Question: I have a dropdown list. If user chooses to click Fetch call I want to pass id of selected 'Call' to action 'FetchCall' in controller 'Person'.
'''
<p>
@Html.DropDownListFor(m => m.CallsToMake, new SelectList(Model.CallsToMake.OrderByDescending(call => call.TimeStamp), null), new { @class = "btn btn-default dropdown-toggle", style = "width: 500px;" })
</p>
<p>
@Html.ActionLink("Fetch call","FetchCall", "Person", new { id = HERE_SELECTED_CALL_ID }, new { @class = "btn btn-info btn-lg" })
</p>
'''
View is strongly typed against: '@model WebApplication2.Models.ApplicationUser' and is associated with Action 'Details' in controller 'ApplicationUsers'.
How to get value selected in @Html.DropDownListFor inside the view and pass it to action in OTHER controller in my case?
---
If it is not a problem I feel better with java script(I understand better what is going on).
## EDIT
This is solution(mine) which lacks getting value from dropdown in java script function.
The dropdown list:
'''
@Html.DropDownListFor(m => m.CallsToMake, new SelectList(Model.CallsToMake.OrderByDescending(call => call.TimeStamp), null), new { @class = "btn btn-default dropdown-toggle", style = "width: 500px;" })
'''
The button when clicked 'javascript:FetchCall()' is invoked:
'''
<input type="button" id="FetchCallButton" value="Fetch call" onclick="javascript:FetchCall()" />
'''
The JavaScript function:
'''
function FetchCall() {
var url = '@Url.Action("FetchCall, "Person")';
$.post(url, { callToMakeId: SELECTED_CALL_IN_DROPDOWN_ID_HOW_TO_GET_IT}, function (data) {
alert('YES');
});
}
'''
The action method in 'PersonController':
'''
public ActionResult FetchCall(int callToMakeId) {...}
'''
How to get selected 'call.Id' in the java script function?
---
## EDIT 2
Thanks to Tommy's solution I've been able to read selection in dropdown list. The problem is that I get exacly what is written in the dropdown list which is result from 'ToString()' inside 'CallToMake' class.
function:
'''
function FetchCall() {
alert($("#CallsToMake").val());
var url = '@Url.Action("FetchCall", "Person")';
$.post(url, { callToMakeId: $("#CallsToMake").val() }, function (data) {
alert('YES');
});
}
'''
I show in image below contents of the drop down and alert 'alert($("#CallsToMake").val());':

The only solution that comes to my mind is to display 'id' of the call in the dropdown list and then cut it out in the controller action. It sounds bad, isn't it?
## EDIT 3
The list finally looks like:
'''
@Html.DropDownListFor(m => m.CallsToMake, new SelectList(Model.CallsToMake.OrderByDescending(call => call.TimeStamp), "Id","Id"), new { @class = "btn btn-default dropdown-toggle", style = "width: 500px;" })
'''
java script:
'''
function FetchCall() {
alert($("#CallsToMake").val());
var url = '@Url.Action("FetchCall", "Person")';
$.post(url, { callToMakeId: $("#CallsToMake").val() }, function (data) {
alert('YES');
});
}
=
'''
and the Action method
'''
public ActionResult FetchCall(int callToMakeId) {
CallToMake callToMake = db.CallsToMake.Find(callToMakeId);
int idPersonToCall = callToMake.Callee.Id;
db.CallsToMake.Remove(callToMake);
db.SaveChanges();
Debug.WriteLine("I AM HERE");
return RedirectToAction("Details", new { id = idPersonToCall });
}
'''
Action method is being invoked but I am not redirected anywhere. Method just runs and that is all.
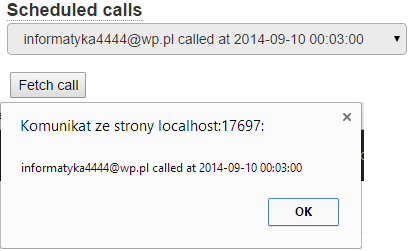
Answer: First you need to construct your 'SelectList' using the overload that accepts a 'DataValueField' and 'TextValueField'. <URL>. This might look something like
'''
... new SelectList(Model.CallsToMake, "CallID", "CallName"), ..
'''
Script (this assumes you remove the 'onclick' attribute from the button)
'''
$('#FetchCallButton').click(function() {
var url = '@Url.Action("FetchCall, "Person")';
var callID = $("#CallsToMake").val();
window.location.href = url + '/' + callID; // redirect to /Person/FetchCall/3
});
'''